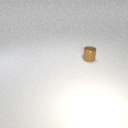
small brown metal cylinder